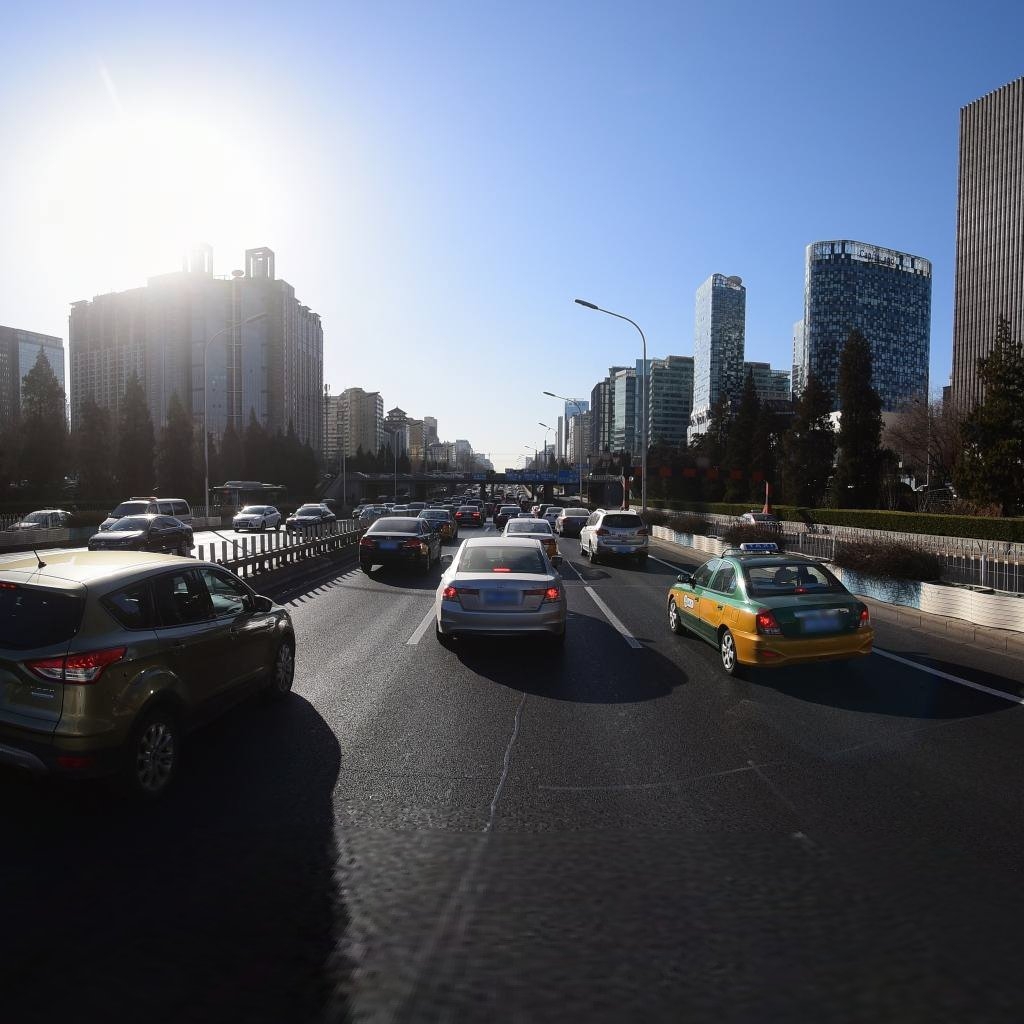
Region: Dongcheng
Road damage annotations: longitudinal patch, longitudinal patch, transverse patch, transverse patch, longitudinal patch, transverse crack